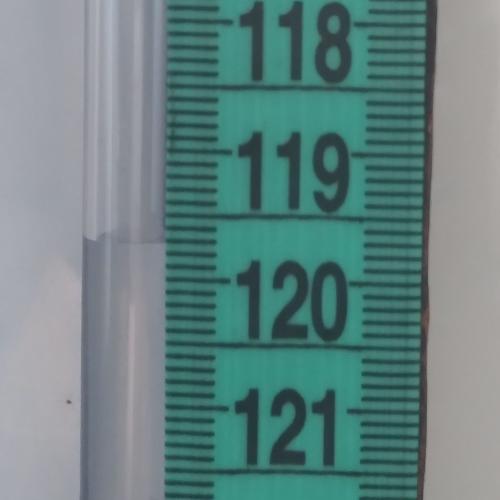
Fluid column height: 119.7 cm